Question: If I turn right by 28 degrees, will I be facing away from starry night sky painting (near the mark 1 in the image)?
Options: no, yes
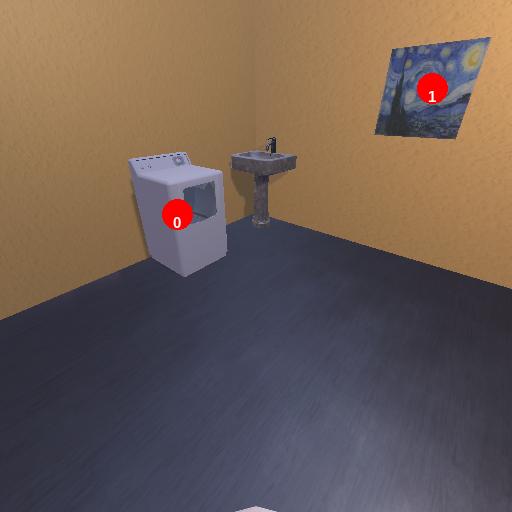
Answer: no